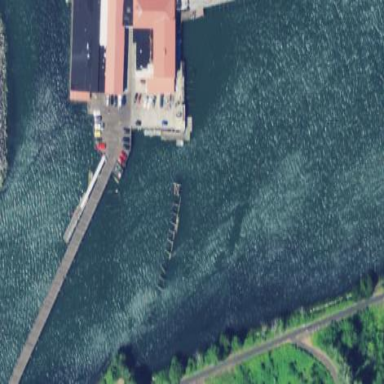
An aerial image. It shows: Commercial pier serving as tourist attraction.